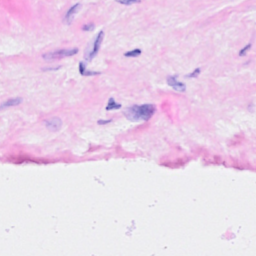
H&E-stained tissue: Breast